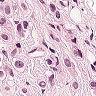
Metastatic tissue present: yes